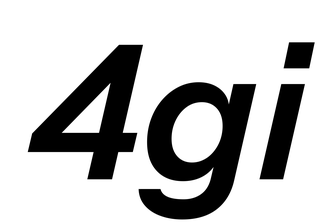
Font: InstrumentSans-Italic_SemiBold_Italic